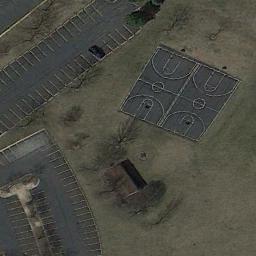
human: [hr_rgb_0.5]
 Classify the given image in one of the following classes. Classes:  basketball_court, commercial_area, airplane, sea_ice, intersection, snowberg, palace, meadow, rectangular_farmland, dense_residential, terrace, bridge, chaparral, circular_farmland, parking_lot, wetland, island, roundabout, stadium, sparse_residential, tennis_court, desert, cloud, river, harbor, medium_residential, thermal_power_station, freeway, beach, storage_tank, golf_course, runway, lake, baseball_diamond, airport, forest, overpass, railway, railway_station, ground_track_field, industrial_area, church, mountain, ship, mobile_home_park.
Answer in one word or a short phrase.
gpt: basketball_court